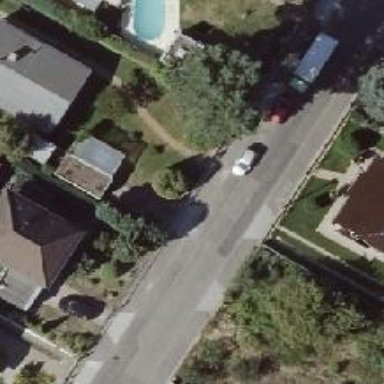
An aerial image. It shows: Sidewalk along the footway.